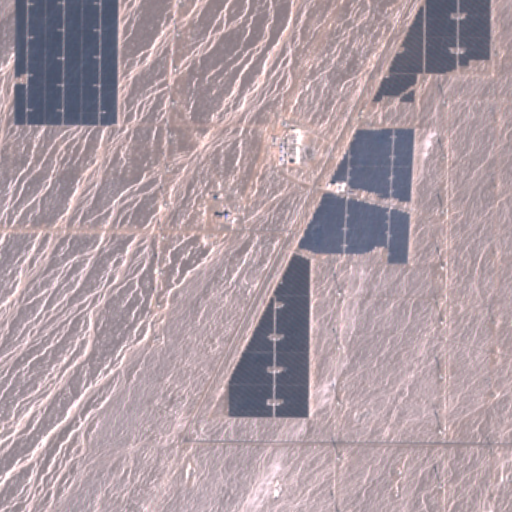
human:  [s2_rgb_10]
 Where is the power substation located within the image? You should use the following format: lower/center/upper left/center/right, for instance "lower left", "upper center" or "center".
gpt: The power substation is located in the upper center of the image.
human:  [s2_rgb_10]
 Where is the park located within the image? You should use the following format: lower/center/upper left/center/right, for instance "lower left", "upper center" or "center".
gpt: There is no park in the image.